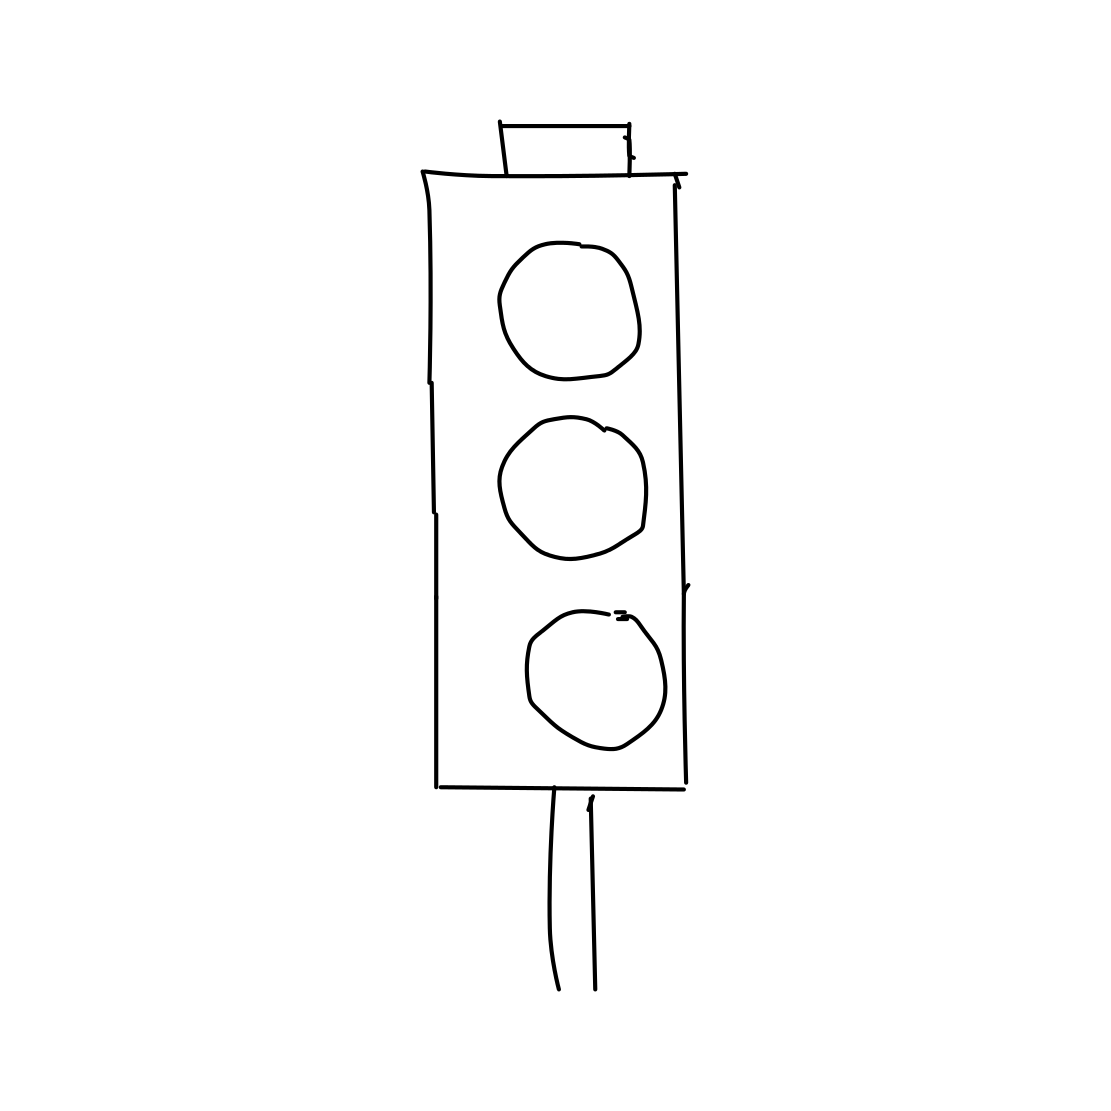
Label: traffic light